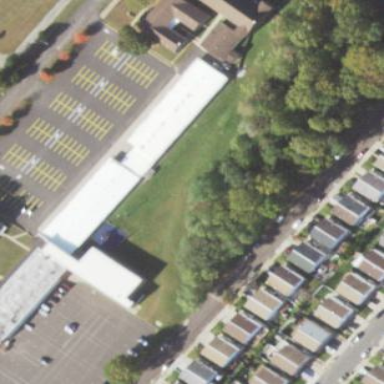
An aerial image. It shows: School building.